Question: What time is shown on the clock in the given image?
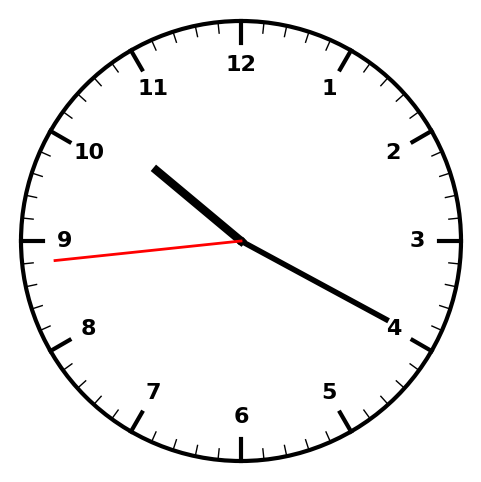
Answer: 10:19:44